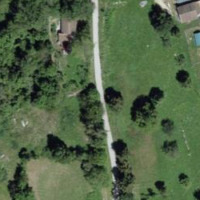
EUNIS habitat code: 24
Species observed at this site:
Plantago media